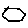
Label: hexagon